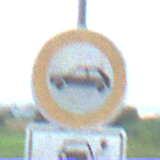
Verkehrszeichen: VerbotPersonenkraftwagen
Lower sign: MehrspurigeFahrzeugeFrei11
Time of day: Midday
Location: Outdoor (Suburban)
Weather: Overcast
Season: NotSpecified
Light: Natural